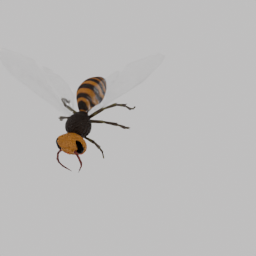
Label: animals